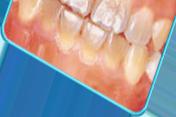
Condition: Tooth Discoloration